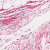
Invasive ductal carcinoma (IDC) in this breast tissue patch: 1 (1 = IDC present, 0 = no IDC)